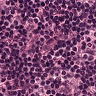
Metastatic tissue present: no